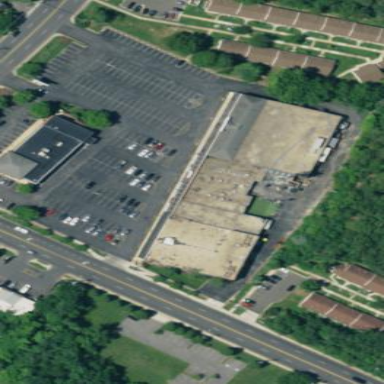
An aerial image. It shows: Retail building.